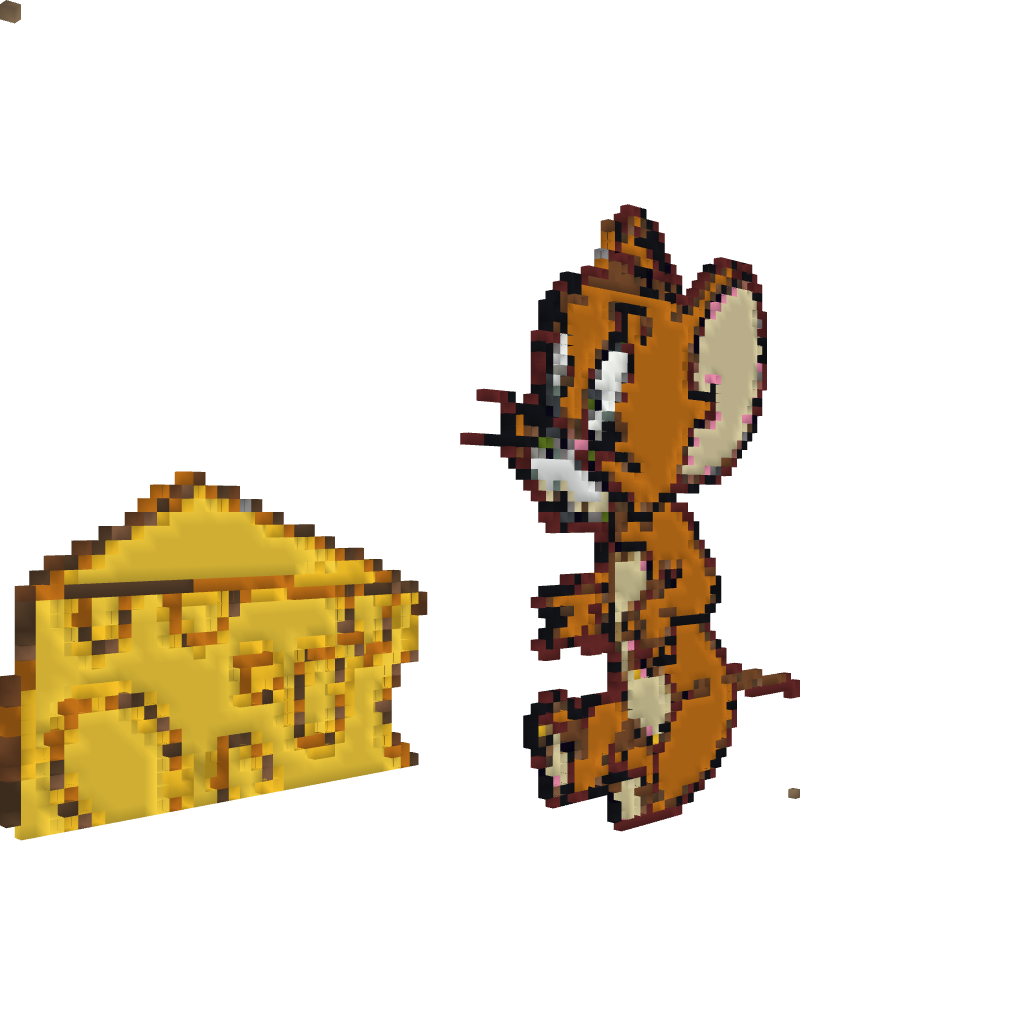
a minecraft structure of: Jerry